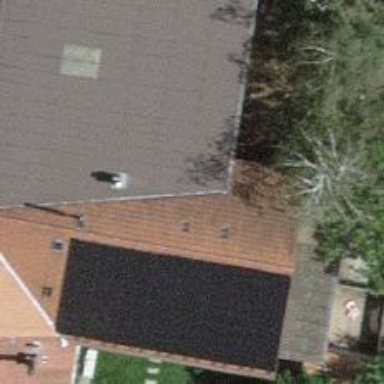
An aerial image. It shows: Solar power generator with photovoltaic panels.